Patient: sex F, age 58
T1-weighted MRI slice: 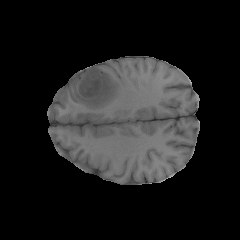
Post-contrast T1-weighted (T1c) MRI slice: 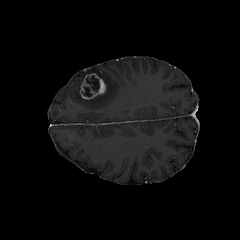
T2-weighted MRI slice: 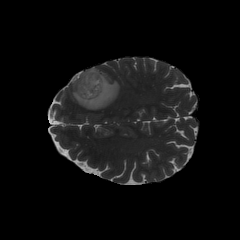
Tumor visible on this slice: yes
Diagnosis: Glioblastoma, IDH-wildtype
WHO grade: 4